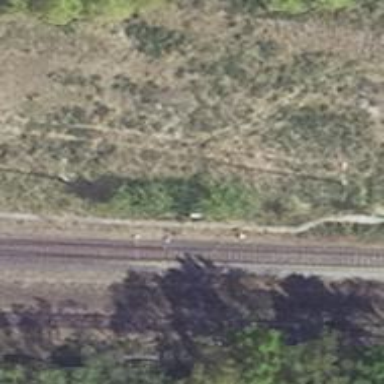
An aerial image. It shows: Railway switch with the turnout on the right side.